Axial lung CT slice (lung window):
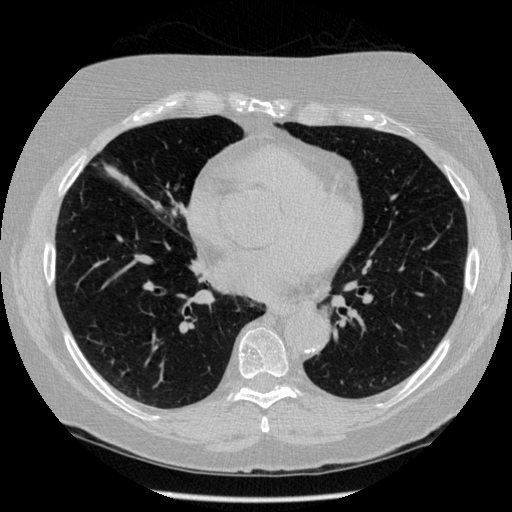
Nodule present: no